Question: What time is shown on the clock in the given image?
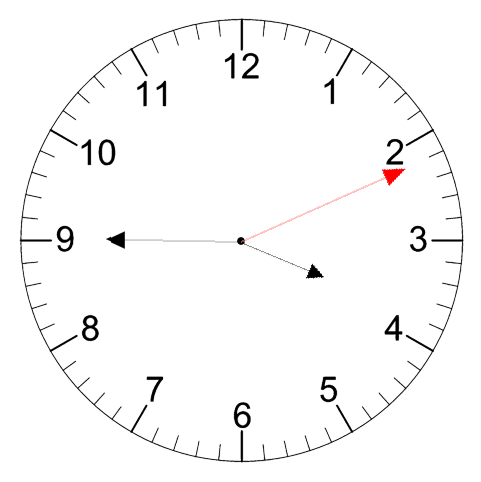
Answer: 03:45:11